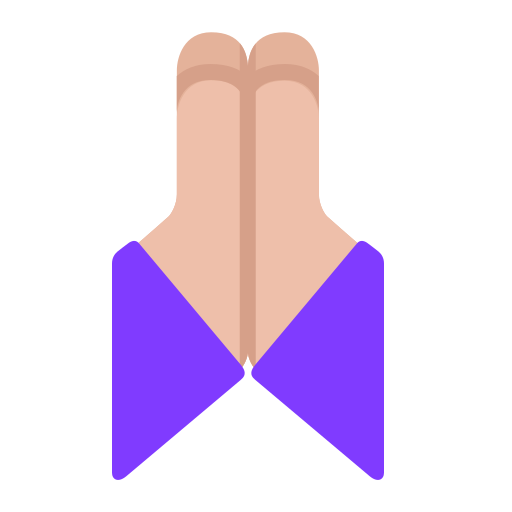
folded hands flat  light